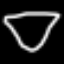
Label: diamond